Question: I've been trying to get a GridPane's content to behave regarding auto-size but I'm relatively new to JavaFX, so I've not had any success. Basically, each column is what appears to me to be a completely random size, and I have no idea how to make them grow correctly. If I try to set column constraints, the content sometimes disappears completely, sometimes it's just sized completely arbitrarily. Trying to bind preferred width to anything else also fails to work. I'm sure the error is mine, though. Here's my code (the contentHolder is a ScrollPane with vGrow set to ALWAYS):
'''
int row = 1;
GridPane gridPane = new GridPane();
for (List<IndexObject> stepList : search) {
Label itemLabel = new Label();
itemLabel.setText(String.valueOf(row));
TreeItem<String> treeRoot = new TreeItem<>(stepList.get(0).getPath());
for (int line = 1; line < stepList.size(); line++) {
treeRoot.getChildren().add(new TreeItem<>(stepList.get(line).getPath()));
}
TreeView treeView = new TreeView();
treeView.setShowRoot(true);
treeView.setRoot(treeRoot);
treeRoot.setExpanded(true);
IndexObject lastObject = stepList.get(stepList.size() - 1);
TextArea output = new TextArea();
output.setText(lastObject.prettyPrint());
gridPane.addRow(row, itemLabel, treeView, output);
row++;
}
contentHolder.setContent(gridPane);
'''
Everything up to the contentHolder is defined in fxml. Here's what it looks like. No entry has anywhere near the height that is automatically assigned, but all the widths are too small. What am I missing?

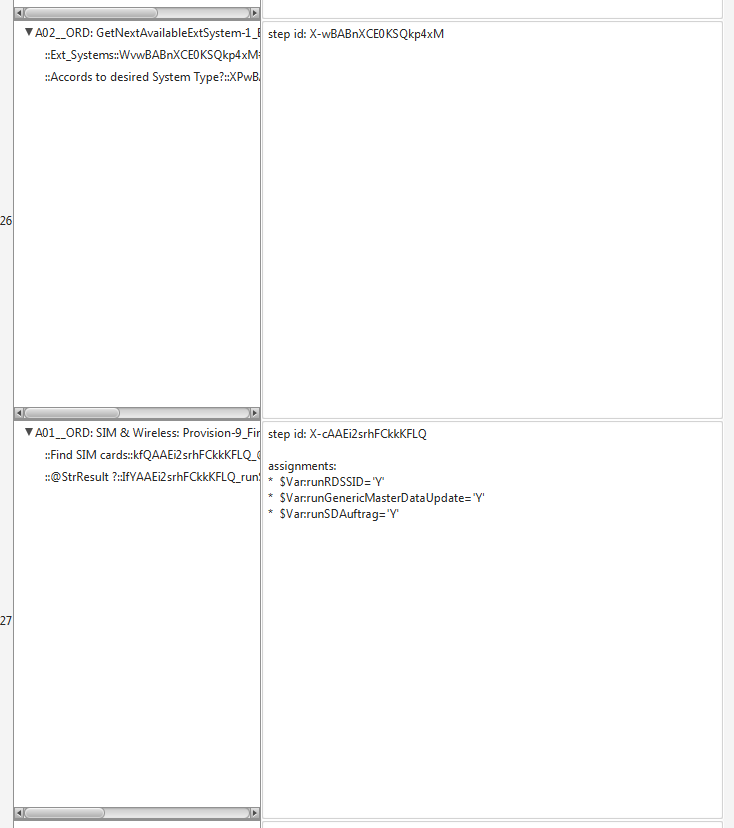
Answer: The answer is that the scroll pane does not automatically resize until you make it:
'''
<ScrollPane VBox.vgrow="ALWAYS" fitToWidth="true">
'''
at which point everything works as expected.